Interaction volume radius: 10 \u00c5
Interaction volume height: 45 \u00c5
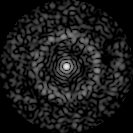
Disorder parameter: 0.83